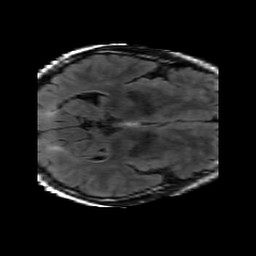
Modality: FLAIR
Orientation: axial
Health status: ill
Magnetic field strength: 3 T